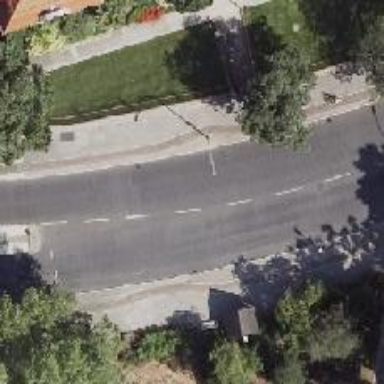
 there is cycle track and the parking condition is no stopping on both sides of the road."